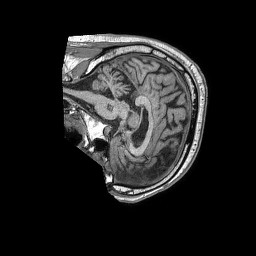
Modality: T1w
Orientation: sagittal
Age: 61
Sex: male
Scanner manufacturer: philips
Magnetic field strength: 1.5 T
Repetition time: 0.007671 s
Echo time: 0.003558 s